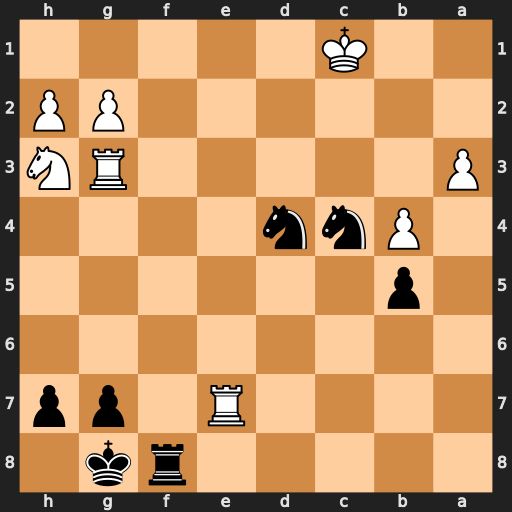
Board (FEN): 5rk1/4R1pp/8/1p6/1Pnn4/P5RN/6PP/2K5
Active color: b
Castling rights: -
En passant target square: -
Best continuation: Rf1+ Re1 Rxe1#